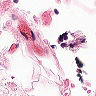
Metastatic tissue present: no